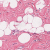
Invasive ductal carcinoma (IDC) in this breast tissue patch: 0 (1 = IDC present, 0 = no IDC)